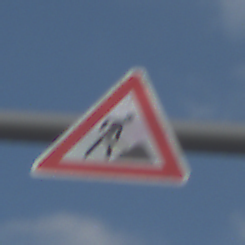
Verkehrszeichen: Arbeitsstelle
Umgebung: Outdoor, Suburban
Tageszeit: MorningAfternoon
Wetter: PartlyCloudy
Licht: Natural
Jahreszeit: NotSpecified
Kontrast: HighContrast